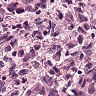
Metastatic tissue present: yes